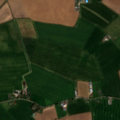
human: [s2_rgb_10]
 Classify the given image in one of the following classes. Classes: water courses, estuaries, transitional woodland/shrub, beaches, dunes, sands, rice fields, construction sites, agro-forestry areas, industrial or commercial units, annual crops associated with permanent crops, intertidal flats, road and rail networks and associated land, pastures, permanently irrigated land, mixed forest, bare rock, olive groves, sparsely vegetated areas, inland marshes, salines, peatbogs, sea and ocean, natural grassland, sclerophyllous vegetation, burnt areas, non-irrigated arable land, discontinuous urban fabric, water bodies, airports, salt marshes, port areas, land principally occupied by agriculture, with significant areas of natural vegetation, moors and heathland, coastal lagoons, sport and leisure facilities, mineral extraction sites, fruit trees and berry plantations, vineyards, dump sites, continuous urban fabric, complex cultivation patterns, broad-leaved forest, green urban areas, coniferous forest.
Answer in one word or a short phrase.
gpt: non-irrigated arable land